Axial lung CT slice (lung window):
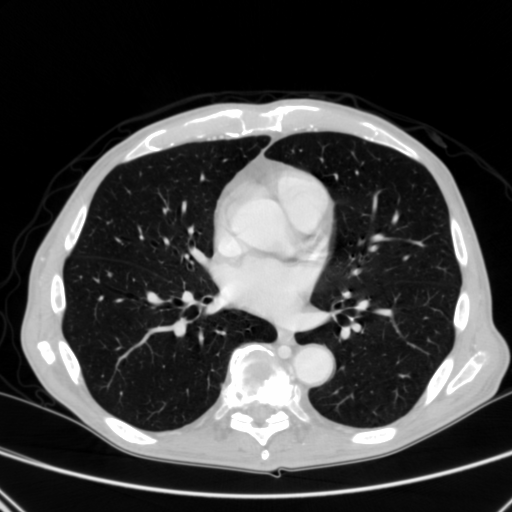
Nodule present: yes
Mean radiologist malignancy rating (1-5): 3